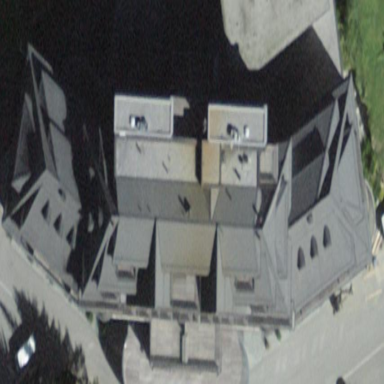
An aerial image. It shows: Hotel building.